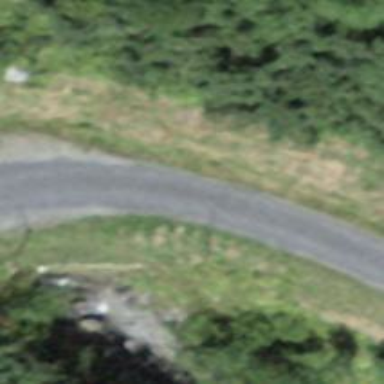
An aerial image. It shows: Unpaved service road designated for downhill use.